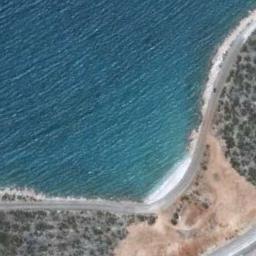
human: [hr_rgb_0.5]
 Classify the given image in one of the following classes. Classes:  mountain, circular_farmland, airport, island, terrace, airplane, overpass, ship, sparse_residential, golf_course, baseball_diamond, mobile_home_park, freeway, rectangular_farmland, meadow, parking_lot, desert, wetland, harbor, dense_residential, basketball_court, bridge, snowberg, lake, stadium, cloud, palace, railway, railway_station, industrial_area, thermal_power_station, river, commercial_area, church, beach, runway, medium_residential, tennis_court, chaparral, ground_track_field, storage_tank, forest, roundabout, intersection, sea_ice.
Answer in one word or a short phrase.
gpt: beach